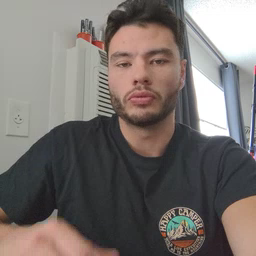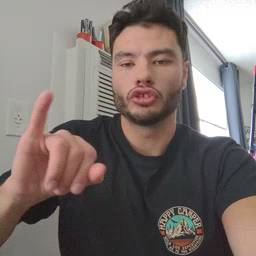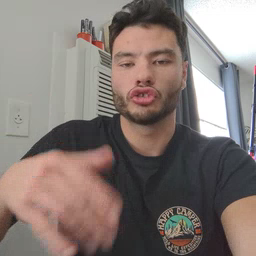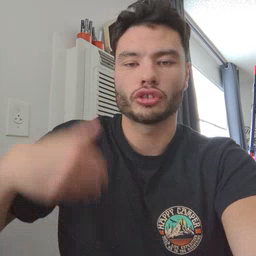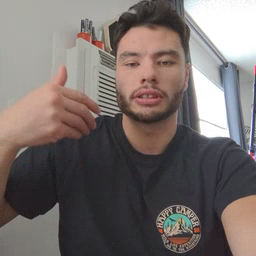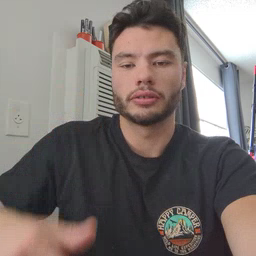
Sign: jeans